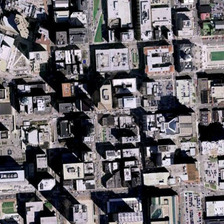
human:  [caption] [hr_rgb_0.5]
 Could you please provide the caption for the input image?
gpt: many buildings are in a commercial area .

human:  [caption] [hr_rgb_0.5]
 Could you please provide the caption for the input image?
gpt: many buildings are in a commercial area .

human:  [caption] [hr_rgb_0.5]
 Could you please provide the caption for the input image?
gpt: many buildings are in a commercial area .

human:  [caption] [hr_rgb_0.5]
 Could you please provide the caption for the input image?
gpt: many buildings are in a commercial area .

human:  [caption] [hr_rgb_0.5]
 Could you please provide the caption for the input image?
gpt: many buildings are in a commercial area .